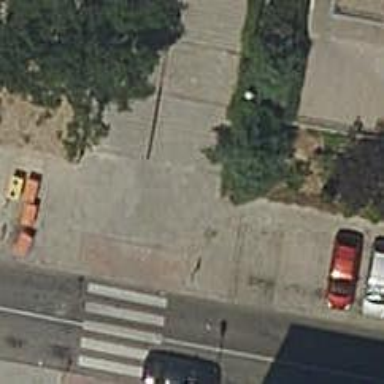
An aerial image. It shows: Set of steps on the road.